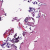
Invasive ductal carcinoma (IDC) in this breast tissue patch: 0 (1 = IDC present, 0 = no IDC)